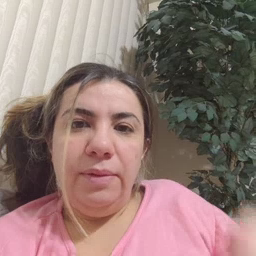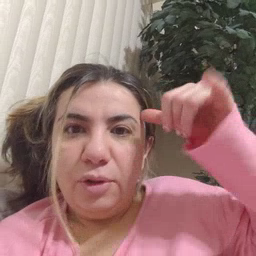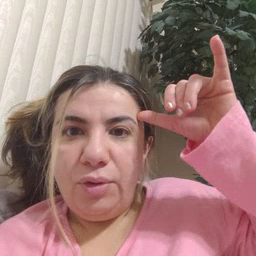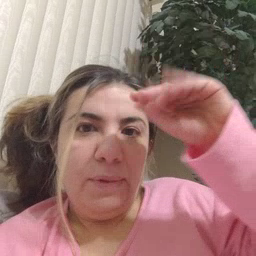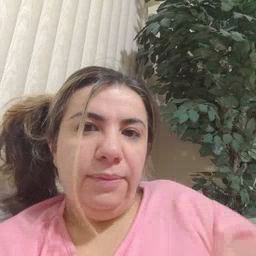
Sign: cowboy